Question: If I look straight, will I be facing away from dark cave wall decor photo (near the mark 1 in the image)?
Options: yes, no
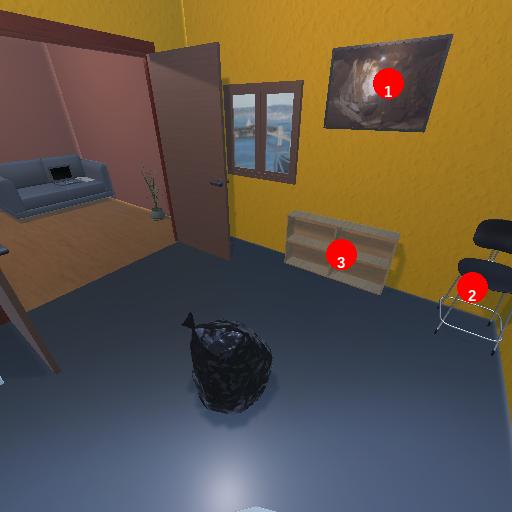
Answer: yes